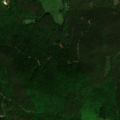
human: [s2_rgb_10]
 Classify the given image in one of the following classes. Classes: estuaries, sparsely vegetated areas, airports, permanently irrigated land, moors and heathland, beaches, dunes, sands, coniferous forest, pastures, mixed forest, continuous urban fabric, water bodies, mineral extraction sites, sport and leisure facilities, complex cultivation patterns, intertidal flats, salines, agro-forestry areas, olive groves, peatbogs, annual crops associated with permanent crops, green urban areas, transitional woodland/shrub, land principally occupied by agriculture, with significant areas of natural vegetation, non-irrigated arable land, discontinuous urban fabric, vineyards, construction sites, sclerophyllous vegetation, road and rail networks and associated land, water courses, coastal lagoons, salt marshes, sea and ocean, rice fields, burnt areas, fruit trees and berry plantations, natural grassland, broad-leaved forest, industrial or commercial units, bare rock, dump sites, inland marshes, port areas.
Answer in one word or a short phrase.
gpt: discontinuous urban fabric, broad-leaved forest, coniferous forest, mixed forest